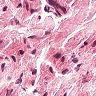
Metastatic tissue present: no